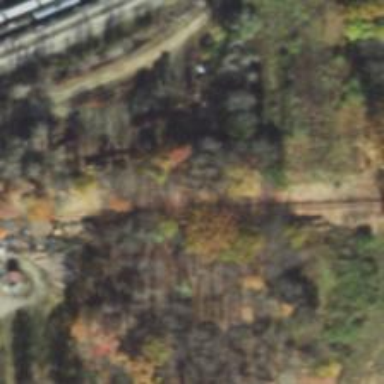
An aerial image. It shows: Abandoned railway.